【题型】填空题　【知识点】平面几何　【难度】easy
如图, 点 $A, B, C$ 和点 $D, E, F$ 分别位于同一条直线上, 如果 $AD // BE // CF$, 且 $DE : EF = 2 : 3$, $AC = 10$, 那么 $BC = \underline{\quad }$。

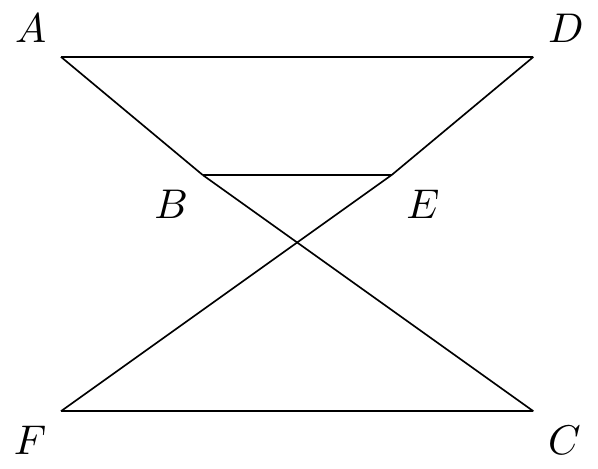
【解答】
解：$\because DE : EF = 2 : 3$,

$\therefore EF = \frac{3}{2} DE$,

$\because AD // BE // CF$,

$\therefore \frac{AB}{AC} = \frac{DE}{DF} = \frac{DE}{DE + EF} = \frac{DE}{DE + \frac{3}{2} DE} = \frac{2}{5}$,

$\therefore AB = \frac{2}{5} AC = \frac{2}{5} \times 10 = 4$,

$\therefore BC = AC - AB = 6$,

故答案为：6。